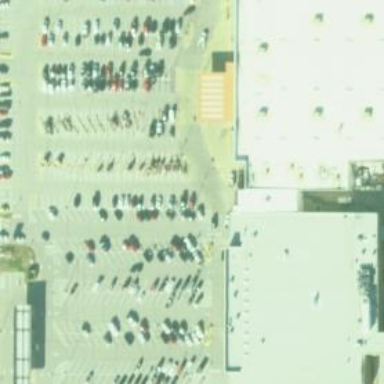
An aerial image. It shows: Trolley bay.